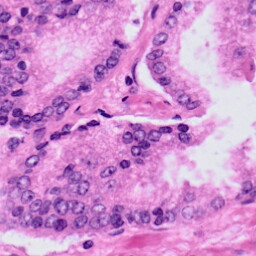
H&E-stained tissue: Prostate